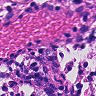
Metastatic tissue present: no